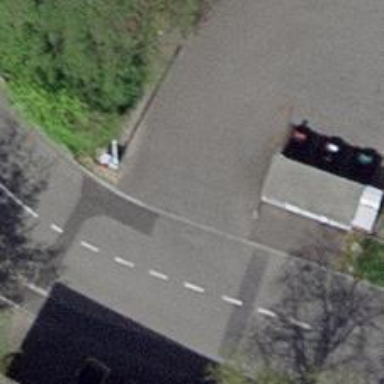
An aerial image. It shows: Lift gate barrier.